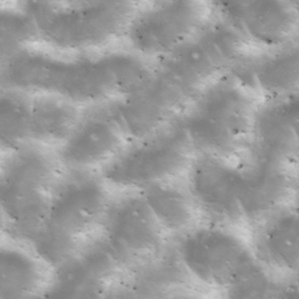
Label: non_frost